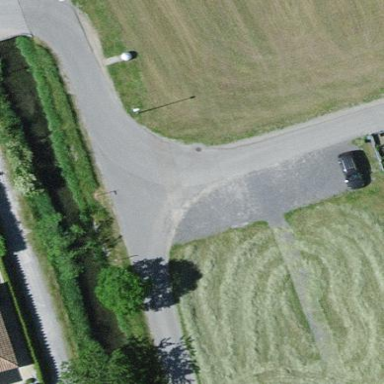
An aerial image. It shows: Parking area with surface.